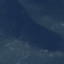
Land use / land cover class: HerbaceousVegetation